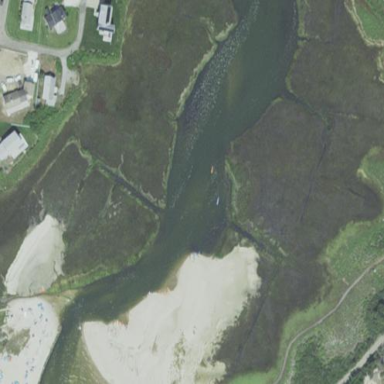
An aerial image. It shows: Saltmarsh wetland.